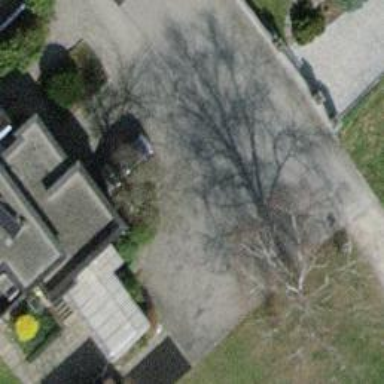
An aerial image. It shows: Urban tree adds touch of nature to the surroundings.